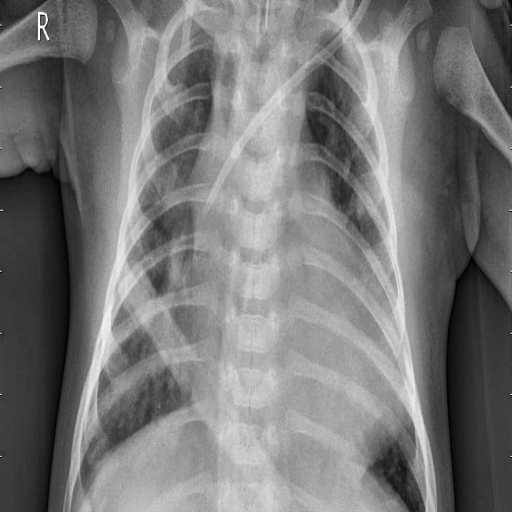
Finding: PNEUMONIA